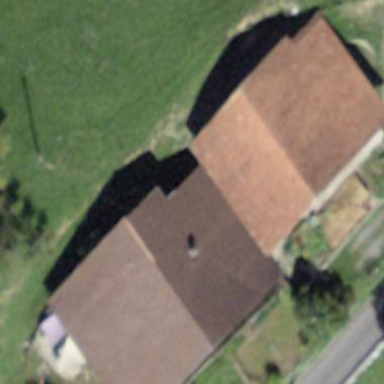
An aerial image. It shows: Residential building.